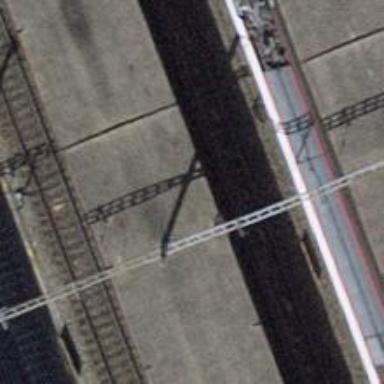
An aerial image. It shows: Railway stop with public transport stop position.